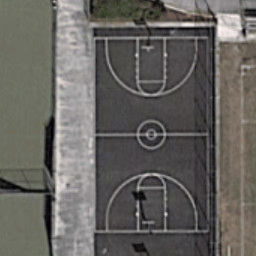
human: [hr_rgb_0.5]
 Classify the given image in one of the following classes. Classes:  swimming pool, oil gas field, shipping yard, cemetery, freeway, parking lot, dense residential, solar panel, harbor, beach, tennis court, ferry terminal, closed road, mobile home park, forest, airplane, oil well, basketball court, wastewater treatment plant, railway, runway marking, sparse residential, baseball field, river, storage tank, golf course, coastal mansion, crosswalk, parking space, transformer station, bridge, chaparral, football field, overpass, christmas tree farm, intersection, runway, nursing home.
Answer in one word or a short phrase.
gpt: basketball court